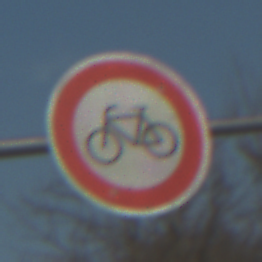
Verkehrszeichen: VerbotRadverkehr
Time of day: MorningAfternoon
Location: Outdoor (Suburban)
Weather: PartlyCloudy
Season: NotSpecified
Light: Natural